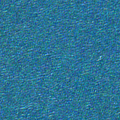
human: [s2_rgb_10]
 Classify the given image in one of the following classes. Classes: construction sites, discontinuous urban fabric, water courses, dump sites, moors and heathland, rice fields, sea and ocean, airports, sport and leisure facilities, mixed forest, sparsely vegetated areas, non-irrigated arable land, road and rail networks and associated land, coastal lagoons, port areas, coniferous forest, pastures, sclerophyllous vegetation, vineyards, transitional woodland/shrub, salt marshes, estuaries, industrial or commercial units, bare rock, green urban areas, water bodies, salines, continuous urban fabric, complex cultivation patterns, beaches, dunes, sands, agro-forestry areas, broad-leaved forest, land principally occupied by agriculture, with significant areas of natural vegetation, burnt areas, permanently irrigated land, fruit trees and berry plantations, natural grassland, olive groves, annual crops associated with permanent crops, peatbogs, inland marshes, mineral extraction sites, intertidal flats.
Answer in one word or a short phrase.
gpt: sea and ocean